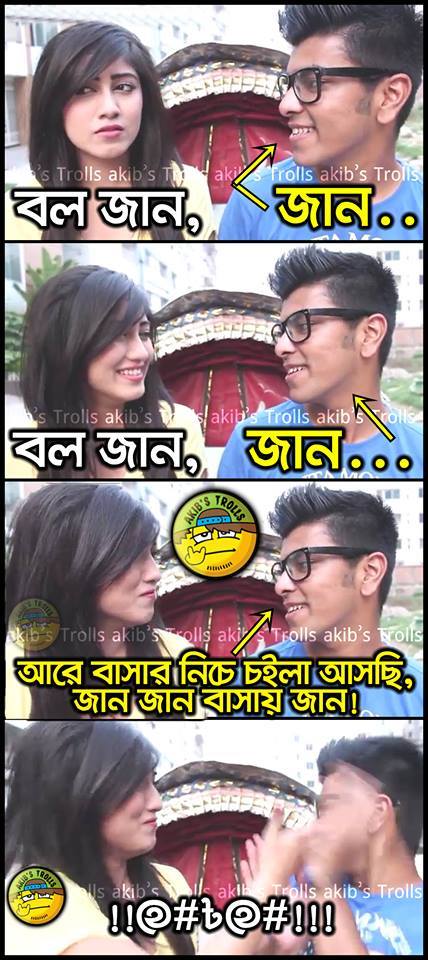
Caption: বল জান জান.. বল জান.. আরে বাসার নিচে চইলা আসছি,জান জান বাসায় জান!
Label: hate